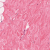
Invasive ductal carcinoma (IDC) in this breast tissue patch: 0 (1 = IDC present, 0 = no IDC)